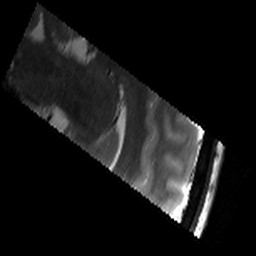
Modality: T2w
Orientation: sagittal
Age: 23
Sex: male
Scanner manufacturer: siemens
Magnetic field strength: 3 T
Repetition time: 8.02 s
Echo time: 0.08 s